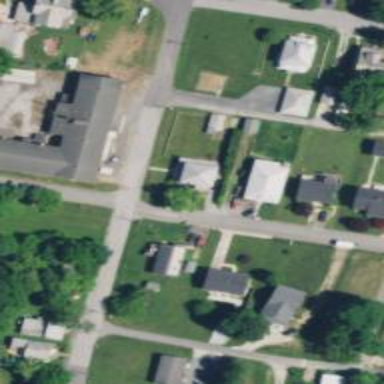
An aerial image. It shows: Neighborhood.